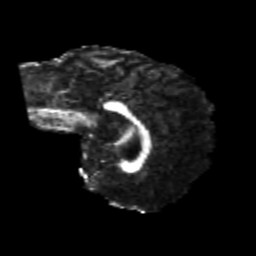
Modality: FA
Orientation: sagittal
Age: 22
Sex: female
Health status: healthy
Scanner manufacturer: philips
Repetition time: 7.386 s
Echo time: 0.08599 s